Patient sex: M
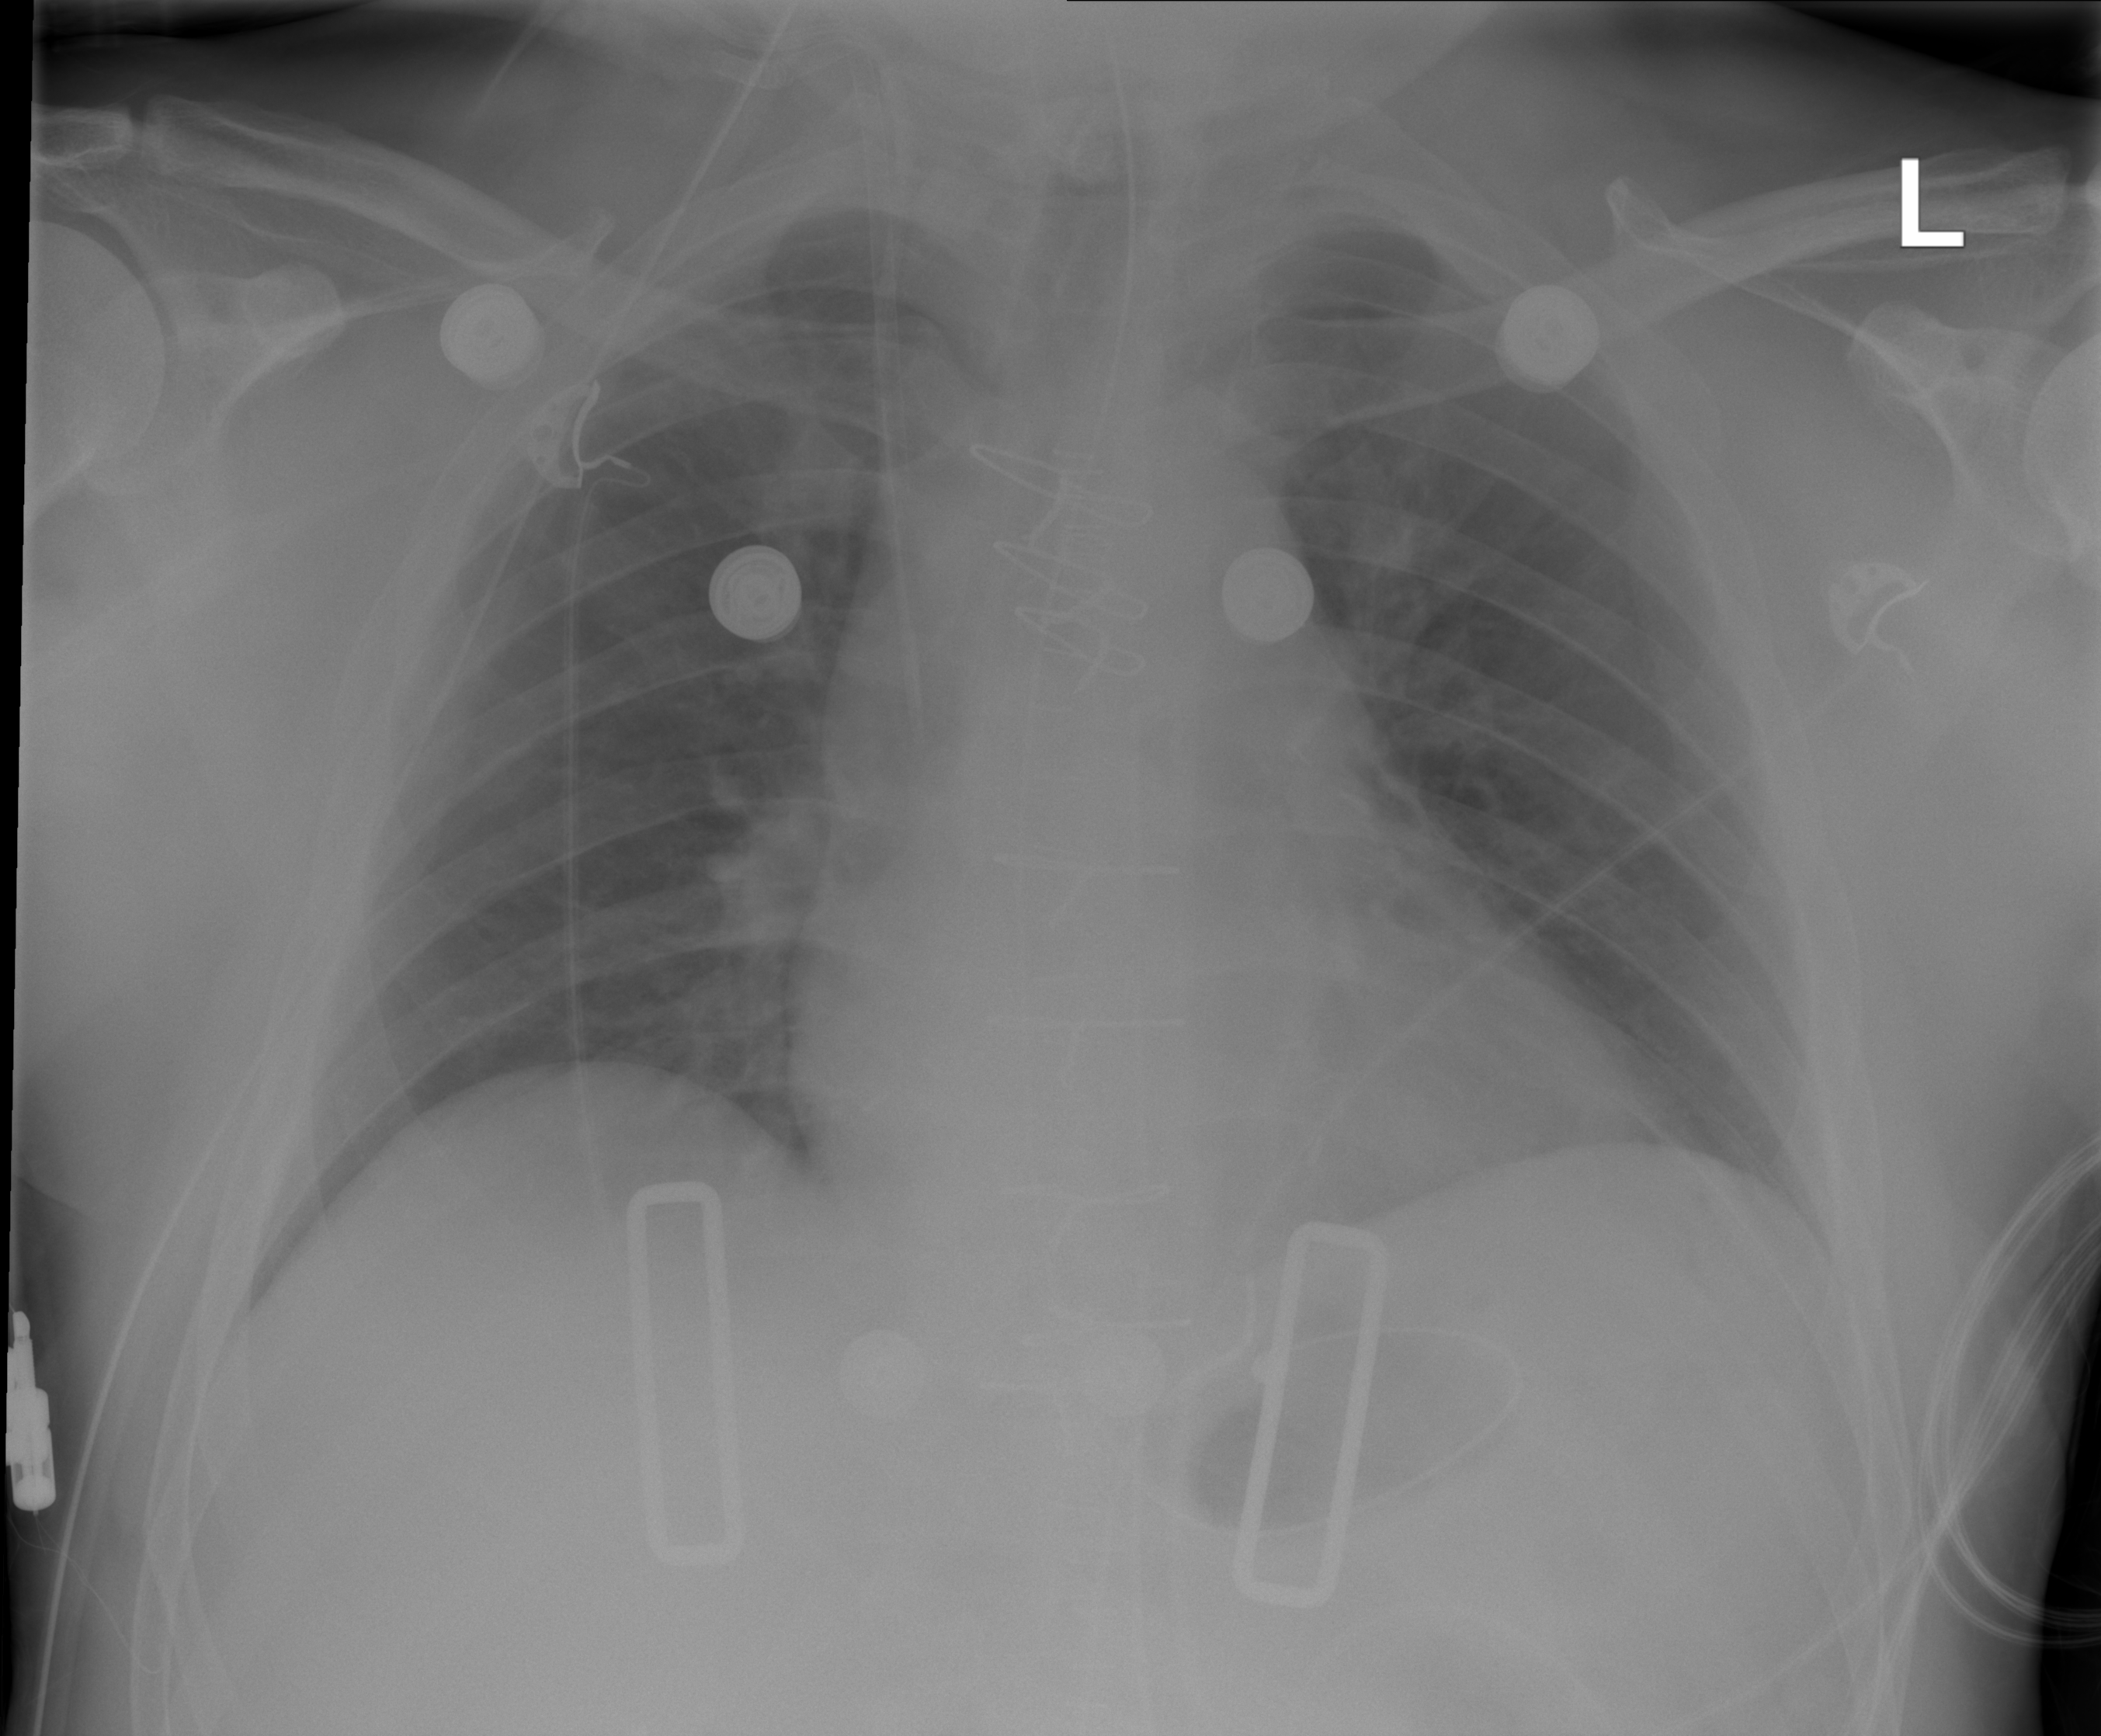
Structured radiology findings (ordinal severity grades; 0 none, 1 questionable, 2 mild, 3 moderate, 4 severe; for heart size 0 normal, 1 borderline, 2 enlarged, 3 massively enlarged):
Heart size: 0
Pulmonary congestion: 0
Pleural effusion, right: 0
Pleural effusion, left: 2
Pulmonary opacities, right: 0
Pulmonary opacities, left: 0
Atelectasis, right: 0
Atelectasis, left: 2